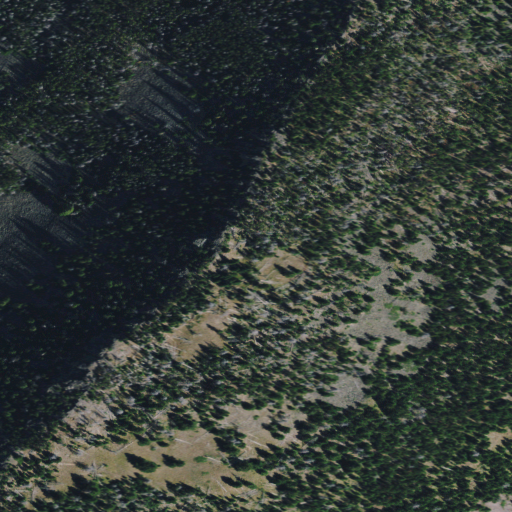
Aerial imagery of mountain in Montana named Bear Mountain containing only evergreen forest